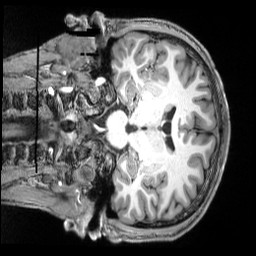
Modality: T1w
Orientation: coronal
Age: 23
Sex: male